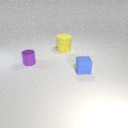
large yellow rubber cylinder behind small blue rubber cube